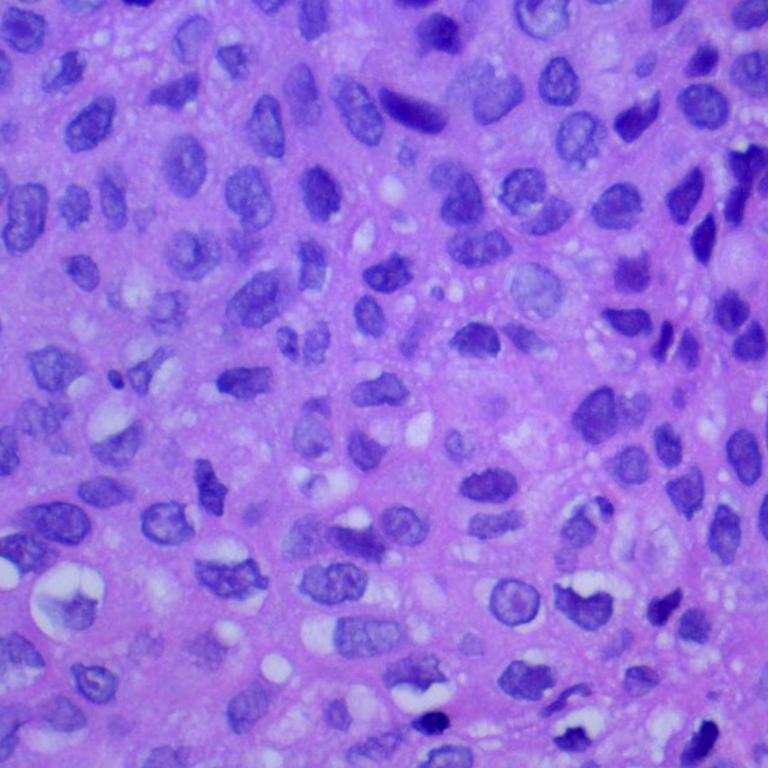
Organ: lung
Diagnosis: squamous carcinomas